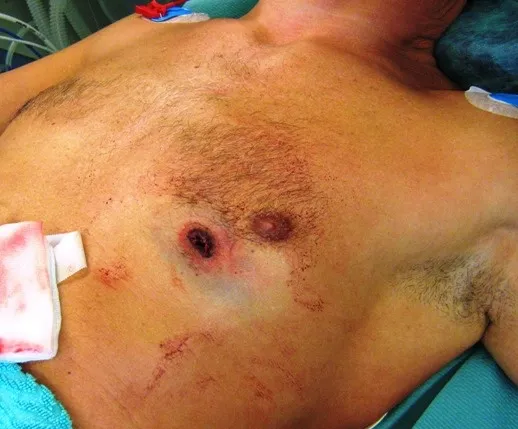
Entry wound of 45-Magnum-revolver.
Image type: medical_photograph (skin_photograph)